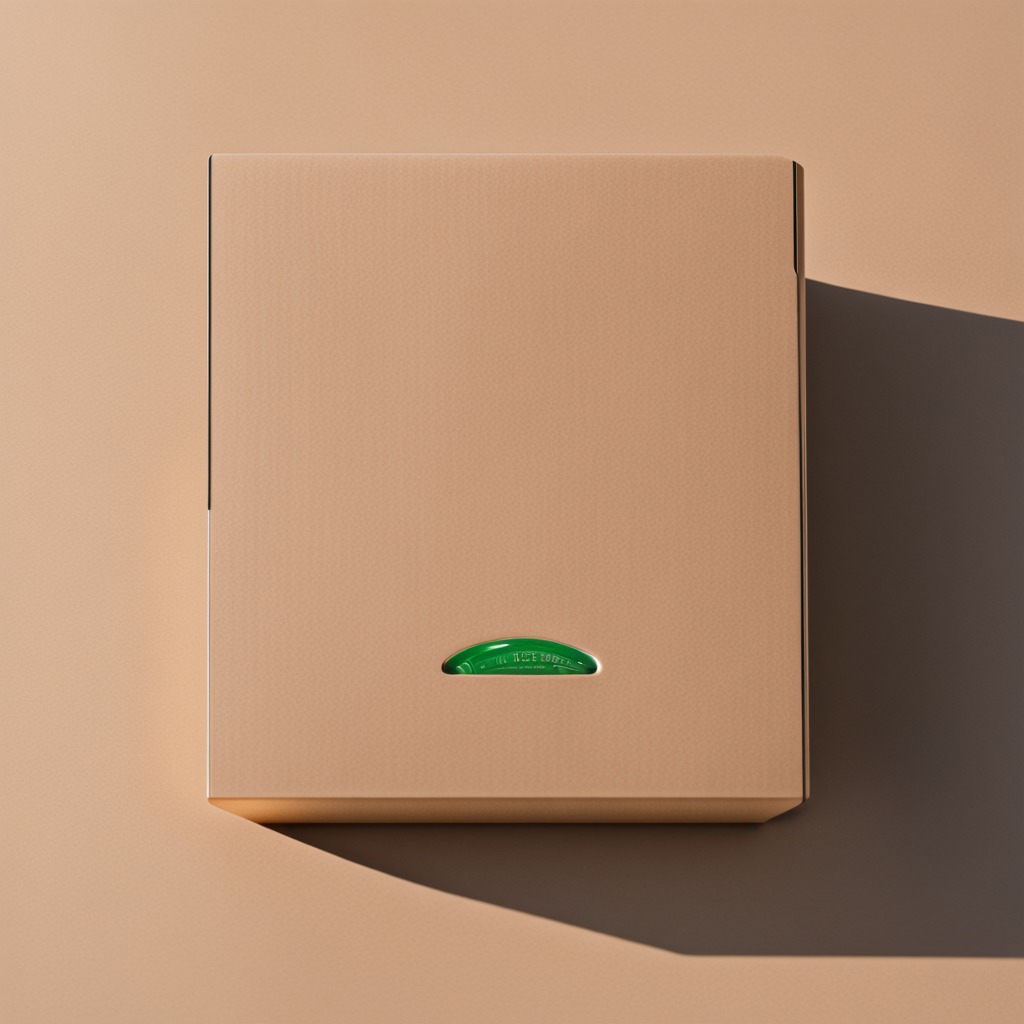
A utility knife lies on the cardboard box surface in an outdoor workshop during daytime bright natural light soft shadows slightly creased but